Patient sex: M
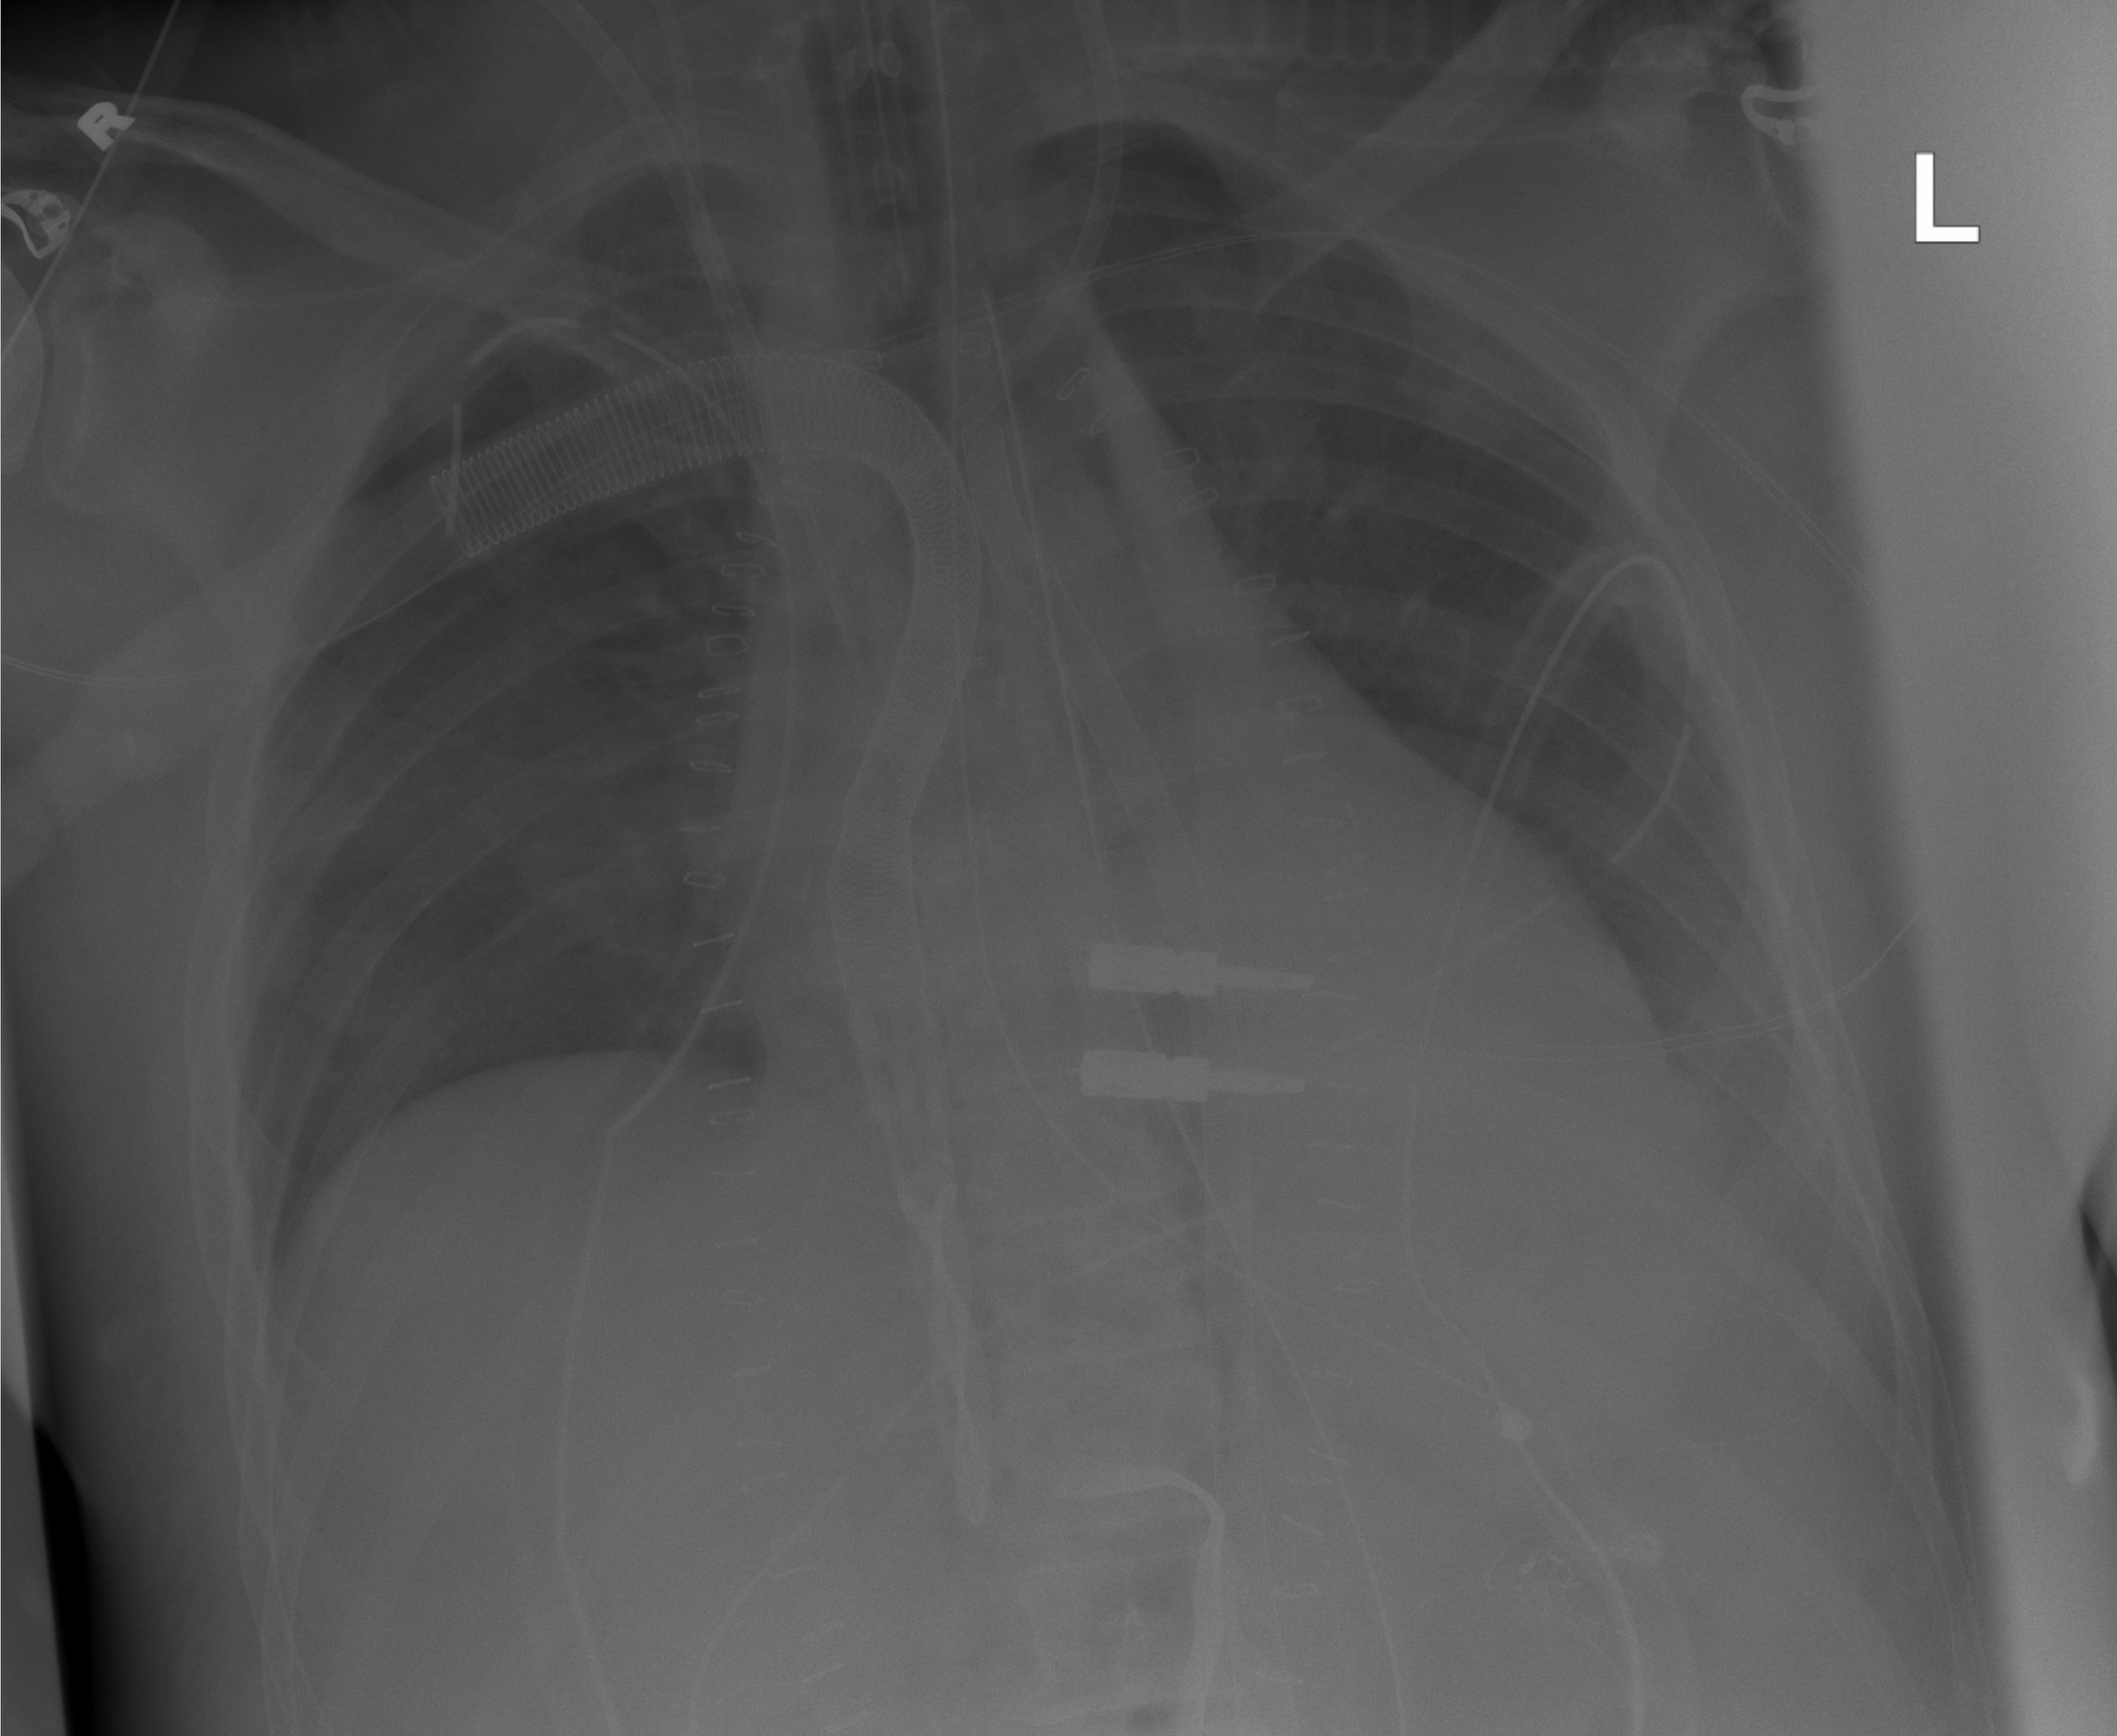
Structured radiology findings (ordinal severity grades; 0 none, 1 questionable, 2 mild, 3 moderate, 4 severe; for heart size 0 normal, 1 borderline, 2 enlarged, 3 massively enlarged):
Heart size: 0
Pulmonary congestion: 2
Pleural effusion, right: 0
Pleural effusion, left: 2
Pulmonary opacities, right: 2
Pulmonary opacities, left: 2
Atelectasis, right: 0
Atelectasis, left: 0